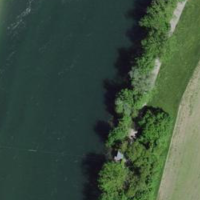
EUNIS habitat code: 15
Species observed at this site:
Cornus sanguinea